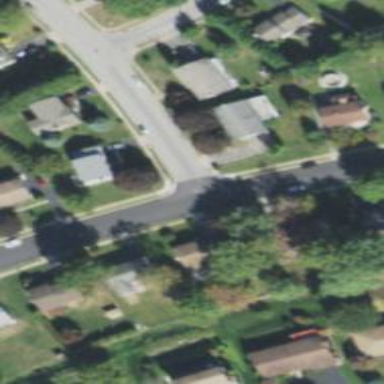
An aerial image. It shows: Neighborhood.